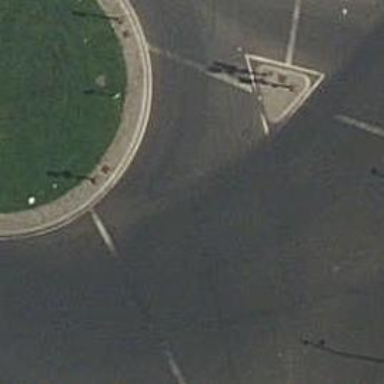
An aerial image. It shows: Primary highway with asphalt surface featuring circular junction.